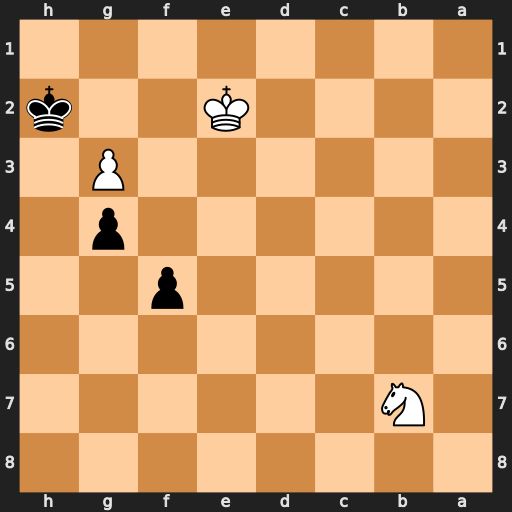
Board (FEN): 8/1N6/8/5p2/6p1/6P1/4K2k/8
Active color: b
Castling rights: -
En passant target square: -
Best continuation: f4 gxf4 g3 Nd6 g2